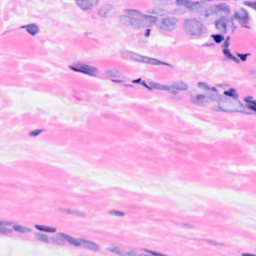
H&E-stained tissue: Breast